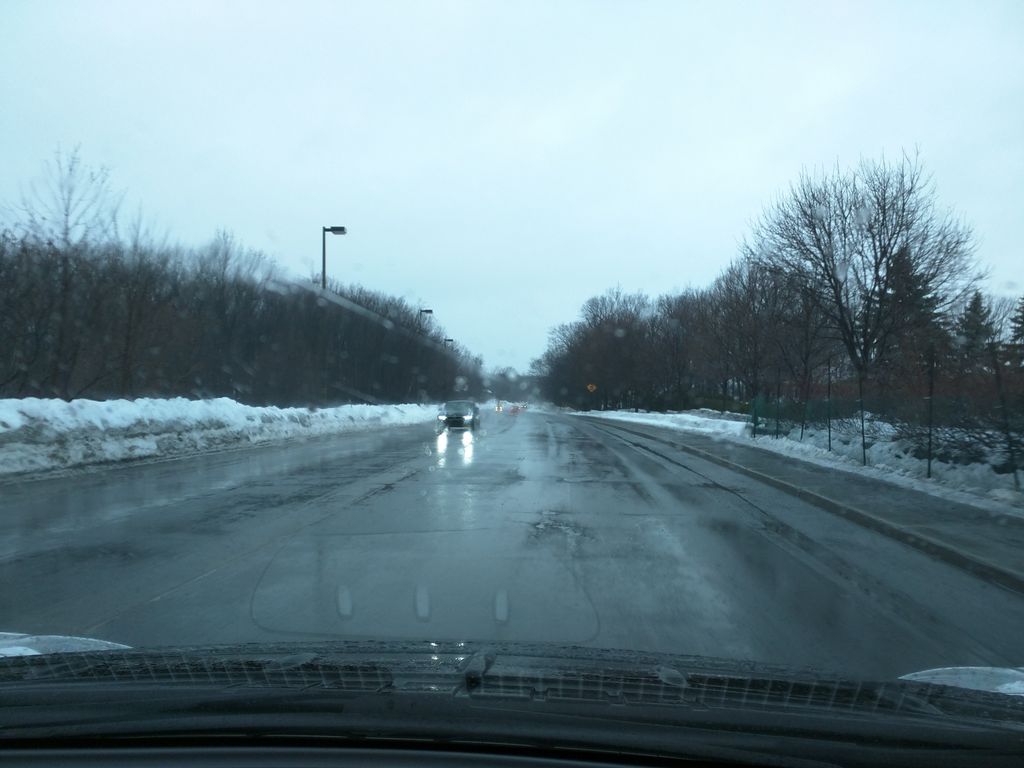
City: montreal